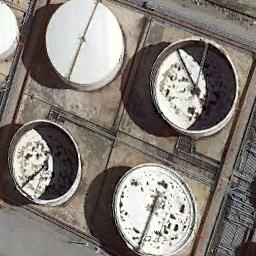
Label: storage tanks